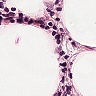
Metastatic tissue present: no